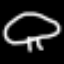
Label: mushroom